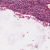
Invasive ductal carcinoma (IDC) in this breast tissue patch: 0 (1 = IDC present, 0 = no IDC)